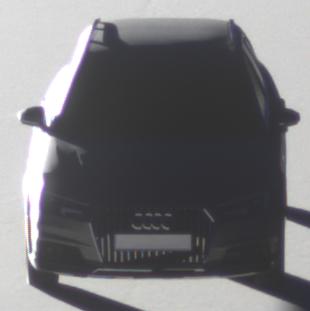
Make: Audi
Model: A4 Allroad 45 TFSI
Detailed model: A4 (B9) allroad
Model produced from: 2019/02
Model produced until: 2019/05
Doors: 5
Color: gray
Road condition: dry road
Daytime: sunrise or sunset
Contrast: high contrast